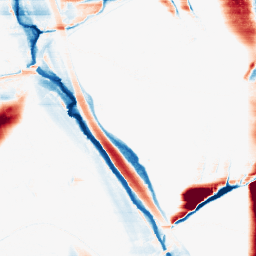
Category: morphological
Decomposition family: morphological_rect
Decomposition parameters: operation: average
width: 50
height: 3
Upsampling method: lanczos
Upsampling parameters: scale: 2
Upsampling scale: 2